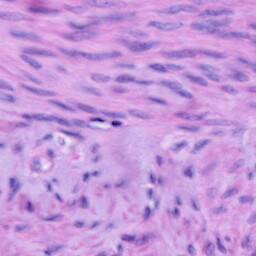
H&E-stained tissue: Cervix